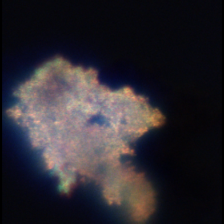
Taxon: Unknown_detritus
Group: Unknown